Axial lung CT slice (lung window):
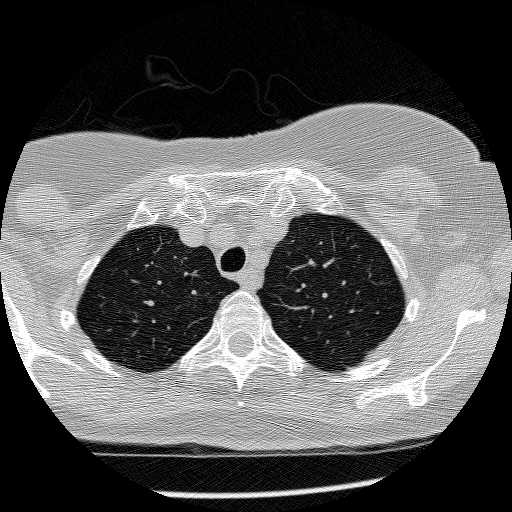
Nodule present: no